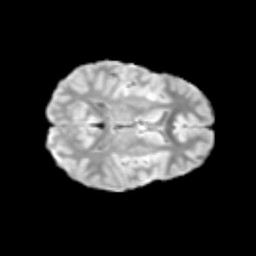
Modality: T2w
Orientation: axial
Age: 13
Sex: female
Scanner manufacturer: siemens
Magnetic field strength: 3 T
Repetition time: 3.8 s
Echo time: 0.07 s